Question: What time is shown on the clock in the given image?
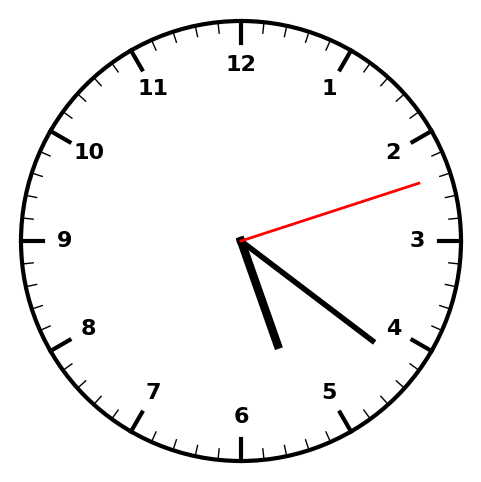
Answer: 05:21:12